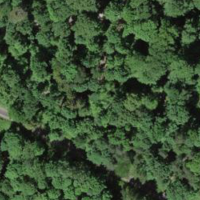
EUNIS habitat code: 41
Species observed at this site:
Dendrocopos major
Buteo buteo
Turdus merula